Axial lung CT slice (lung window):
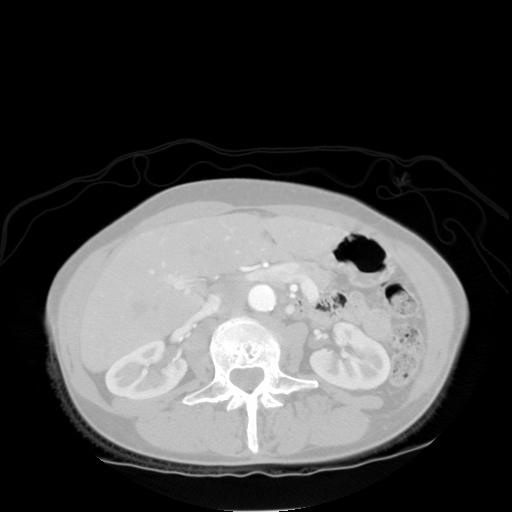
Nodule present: no